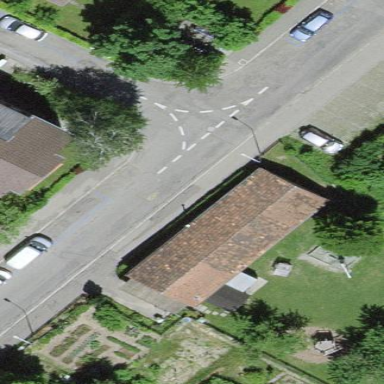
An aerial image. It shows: Kindergarten with gabled roof.